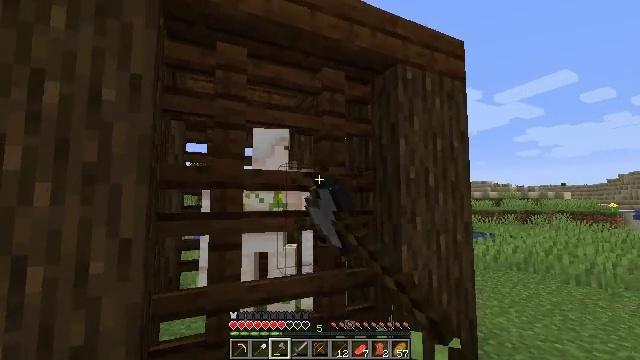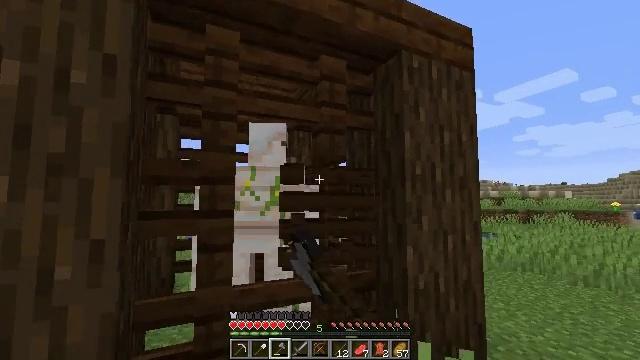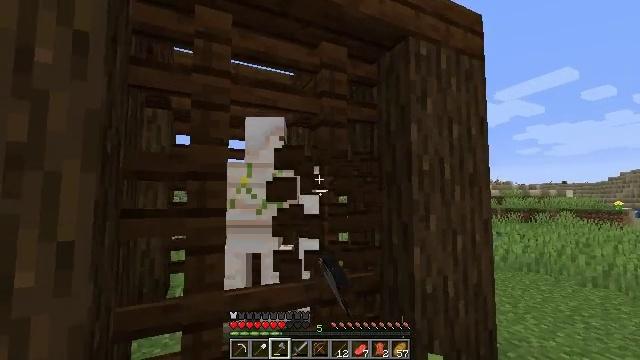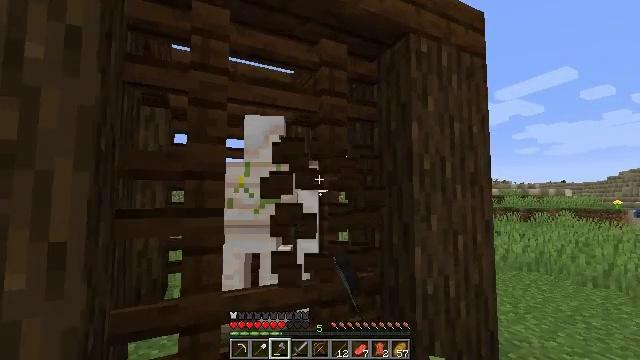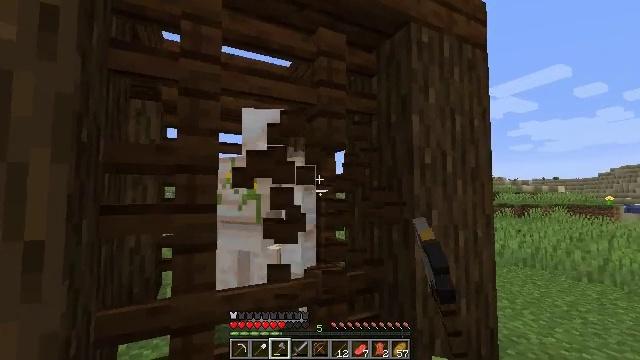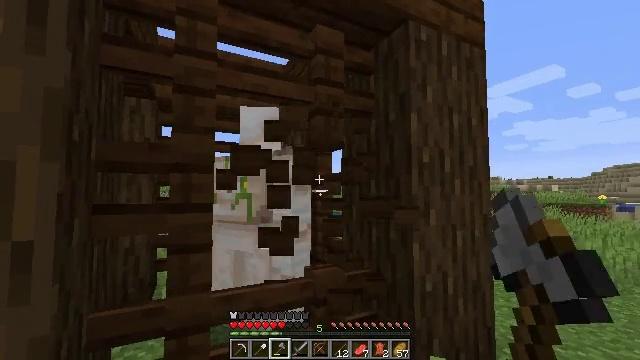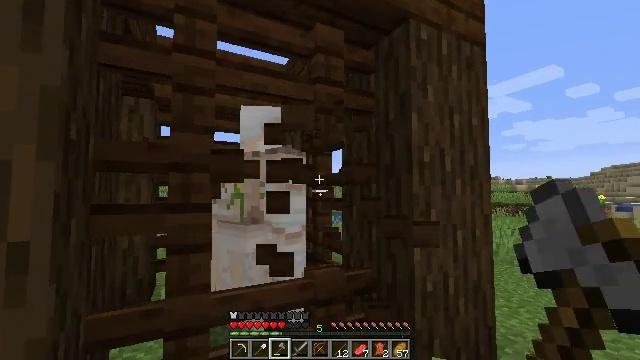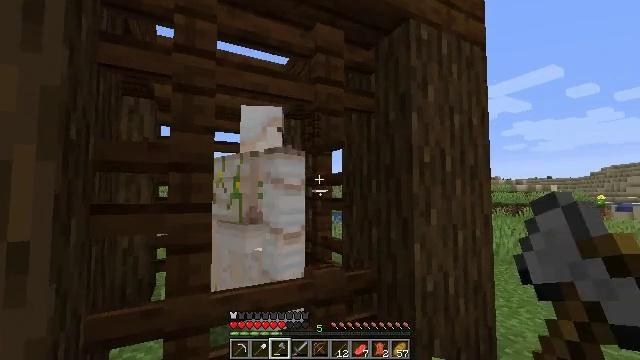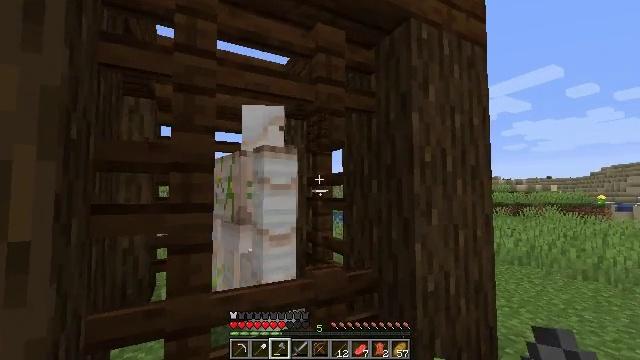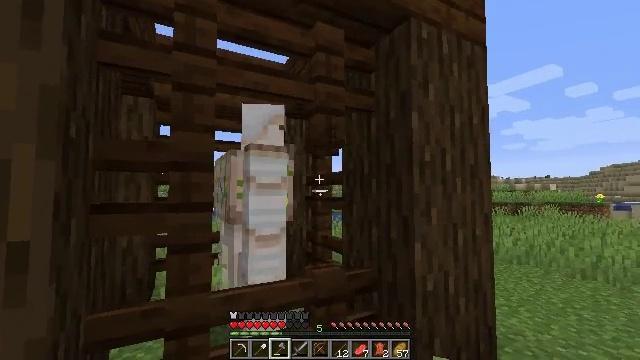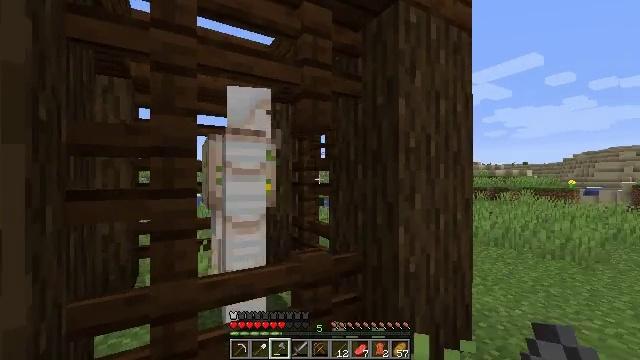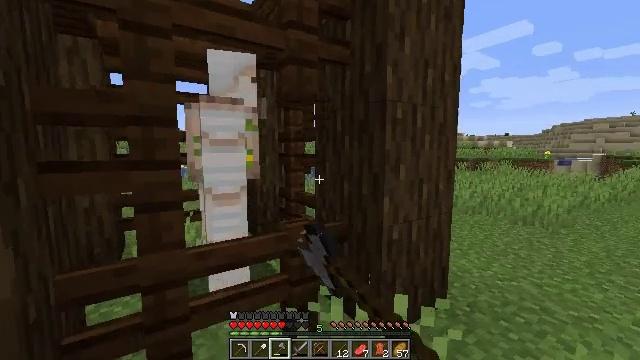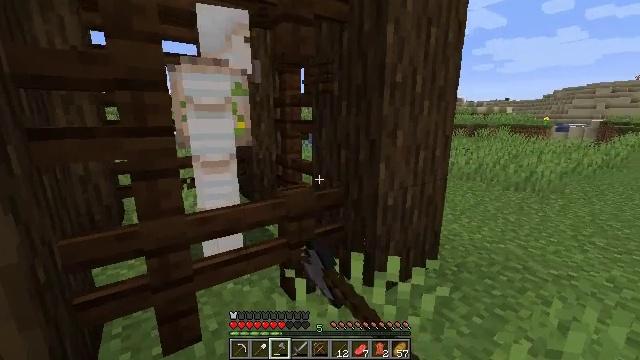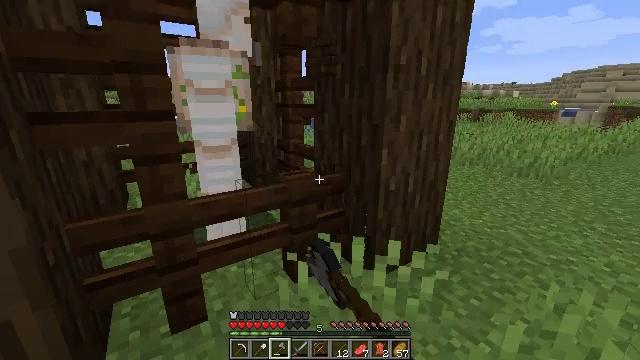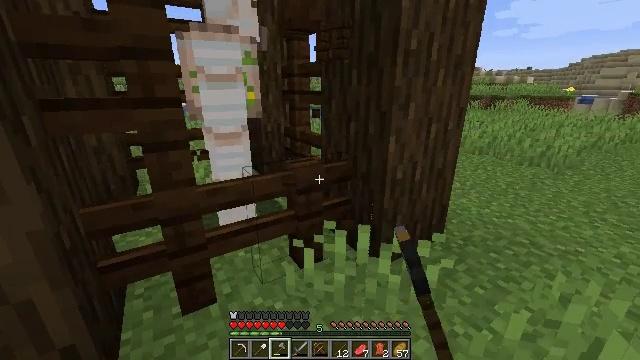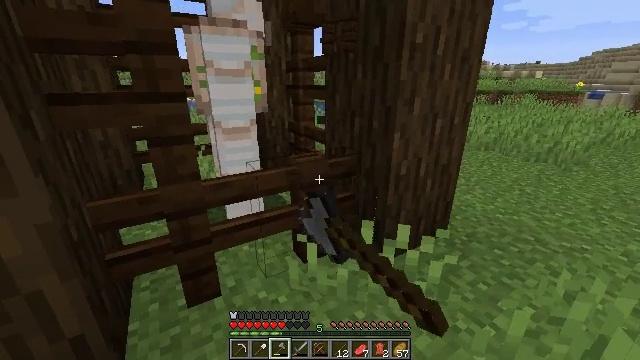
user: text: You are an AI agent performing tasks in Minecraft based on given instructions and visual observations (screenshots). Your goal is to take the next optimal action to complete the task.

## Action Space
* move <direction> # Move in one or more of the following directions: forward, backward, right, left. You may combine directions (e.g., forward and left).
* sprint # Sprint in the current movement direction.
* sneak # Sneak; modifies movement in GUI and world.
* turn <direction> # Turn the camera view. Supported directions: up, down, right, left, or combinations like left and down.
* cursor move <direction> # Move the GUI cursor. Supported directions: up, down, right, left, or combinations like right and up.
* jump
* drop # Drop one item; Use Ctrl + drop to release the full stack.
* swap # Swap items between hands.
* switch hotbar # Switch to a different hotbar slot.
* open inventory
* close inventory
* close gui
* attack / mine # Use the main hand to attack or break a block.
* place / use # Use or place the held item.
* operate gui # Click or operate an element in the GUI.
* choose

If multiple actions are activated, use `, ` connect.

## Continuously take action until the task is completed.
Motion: motion action
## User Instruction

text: Gather materials from the dark oak fence.
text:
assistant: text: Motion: move forward, attack / mine
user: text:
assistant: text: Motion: attack / mine
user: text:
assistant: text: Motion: attack / mine
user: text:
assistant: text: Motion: attack / mine
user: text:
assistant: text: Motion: attack / mine
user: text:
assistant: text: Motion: attack / mine
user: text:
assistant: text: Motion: attack / mine
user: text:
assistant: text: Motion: attack / mine
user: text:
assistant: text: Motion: attack / mine
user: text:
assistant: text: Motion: turn right and down, attack / mine
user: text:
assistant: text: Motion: turn right and down, attack / mine
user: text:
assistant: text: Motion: turn down, attack / mine
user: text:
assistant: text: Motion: turn down, attack / mine
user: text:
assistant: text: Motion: turn left and down, attack / mine
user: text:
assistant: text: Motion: turn down, attack / mine
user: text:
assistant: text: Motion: attack / mine
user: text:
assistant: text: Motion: attack / mine
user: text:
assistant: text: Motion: attack / mine
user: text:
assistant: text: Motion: attack / mine
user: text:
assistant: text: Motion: attack / mine
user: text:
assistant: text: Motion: attack / mine
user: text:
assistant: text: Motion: attack / mine
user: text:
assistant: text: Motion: attack / mine
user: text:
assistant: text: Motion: attack / mine
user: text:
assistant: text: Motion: attack / mine
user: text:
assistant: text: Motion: attack / mine
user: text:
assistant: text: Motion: attack / mine
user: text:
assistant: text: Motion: attack / mine
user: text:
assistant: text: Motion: turn down, attack / mine
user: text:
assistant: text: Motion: turn down, attack / mine